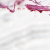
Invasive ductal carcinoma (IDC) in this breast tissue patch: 0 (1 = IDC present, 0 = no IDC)